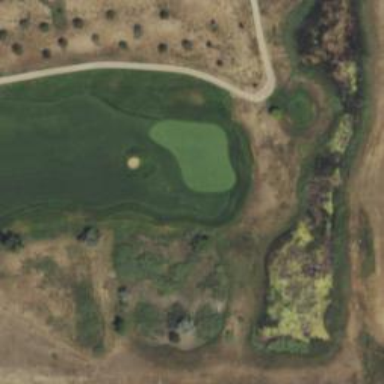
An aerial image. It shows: View of golf hole.